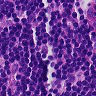
Metastatic tissue present: no